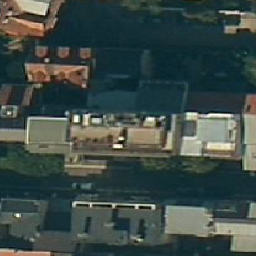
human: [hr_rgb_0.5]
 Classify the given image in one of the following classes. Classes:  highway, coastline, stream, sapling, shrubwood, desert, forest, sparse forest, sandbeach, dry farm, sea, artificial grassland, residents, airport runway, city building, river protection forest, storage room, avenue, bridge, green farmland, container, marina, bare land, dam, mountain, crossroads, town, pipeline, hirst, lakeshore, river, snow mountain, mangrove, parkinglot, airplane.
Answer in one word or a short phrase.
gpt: city building